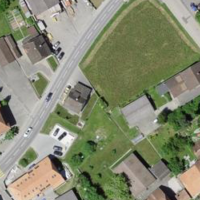
EUNIS habitat code: 54
Species observed at this site:
Grus grus